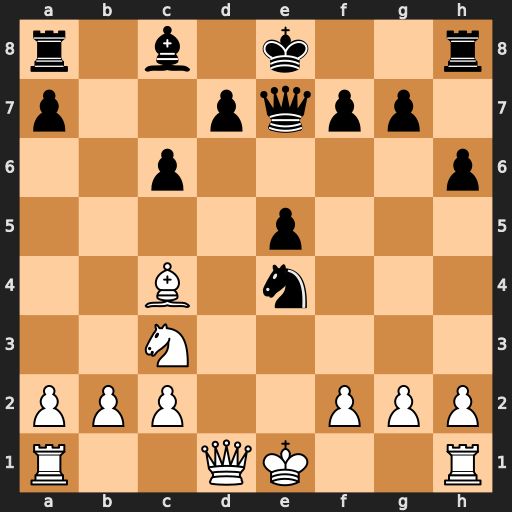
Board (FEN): r1b1k2r/p2pqpp1/2p4p/4p3/2B1n3/2N5/PPP2PPP/R2QK2R
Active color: w
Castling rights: KQkq
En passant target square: -
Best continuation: Nxe4 d5 Bxd5 cxd5 Qxd5